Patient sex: M
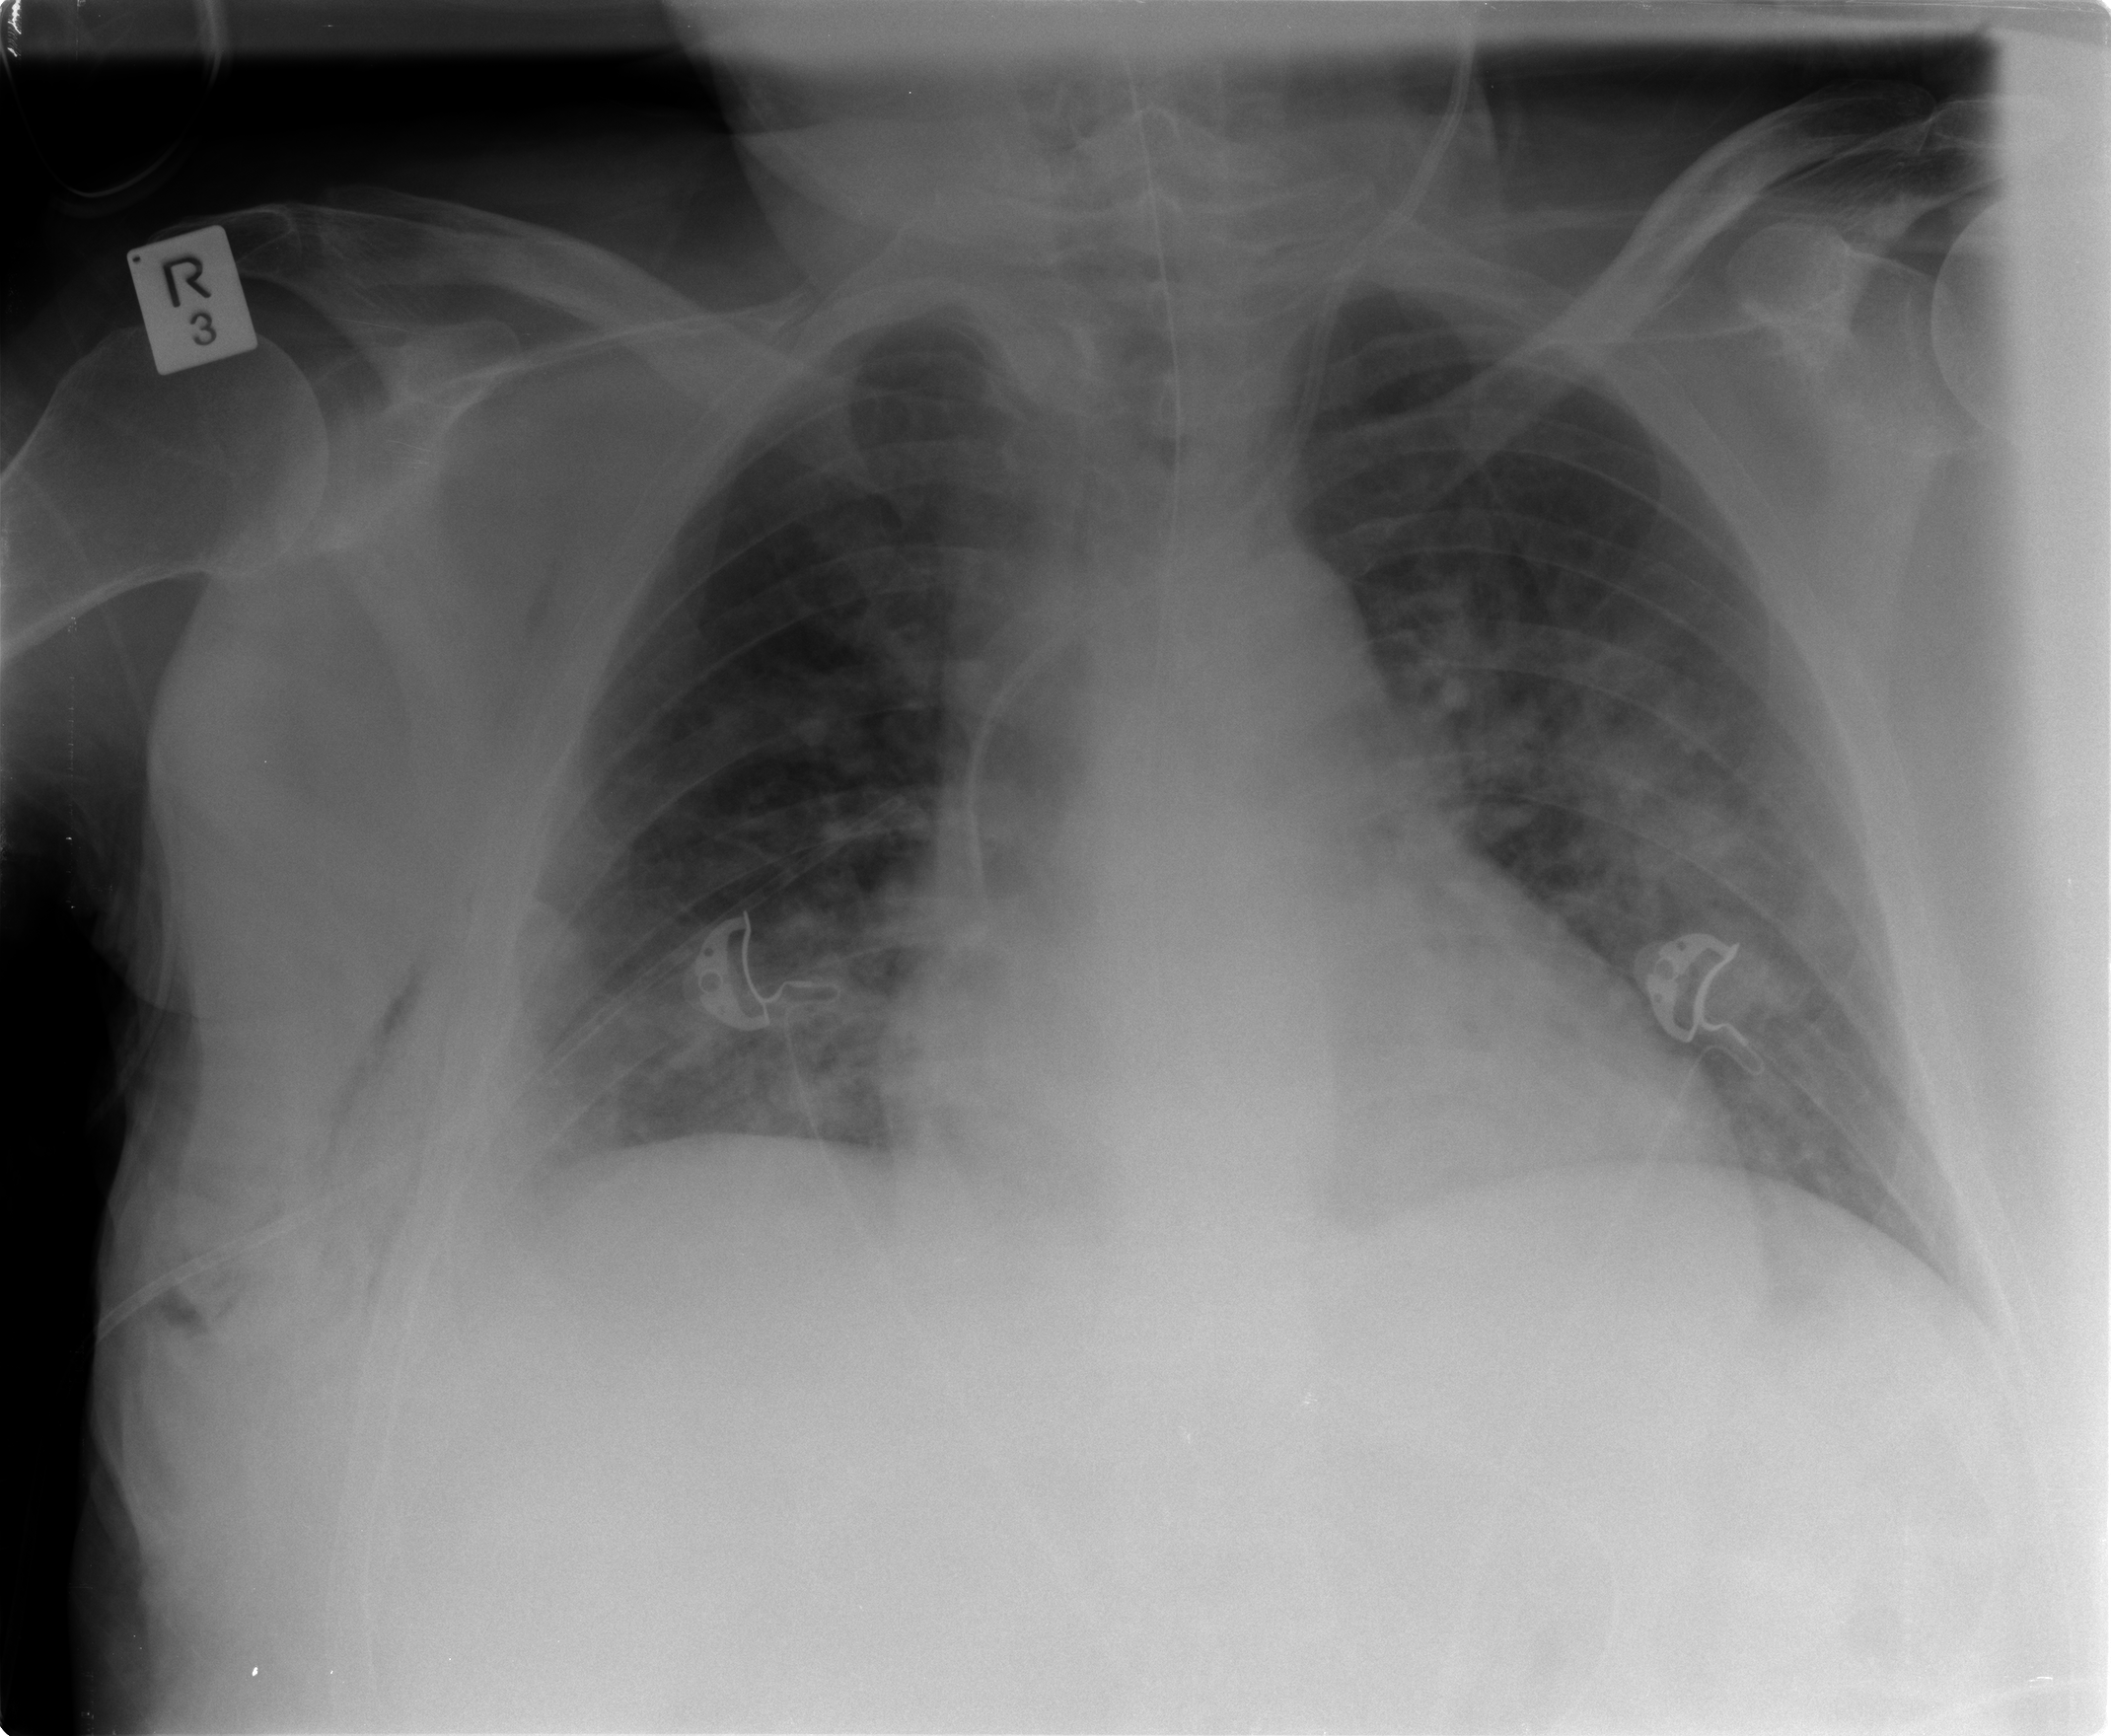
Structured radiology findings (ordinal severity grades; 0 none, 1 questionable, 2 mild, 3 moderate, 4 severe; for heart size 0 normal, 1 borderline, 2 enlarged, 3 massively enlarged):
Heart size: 1
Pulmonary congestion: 3
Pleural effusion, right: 2
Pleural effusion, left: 1
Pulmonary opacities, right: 2
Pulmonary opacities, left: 2
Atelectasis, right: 2
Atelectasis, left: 2